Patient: sex F, age 60
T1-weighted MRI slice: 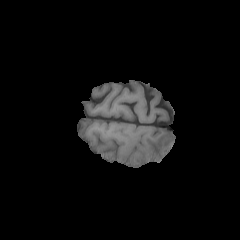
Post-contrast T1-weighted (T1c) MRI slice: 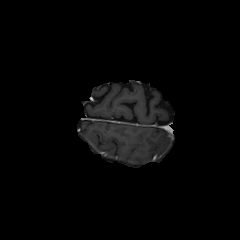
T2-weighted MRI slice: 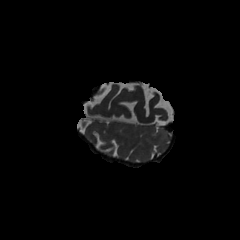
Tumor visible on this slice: no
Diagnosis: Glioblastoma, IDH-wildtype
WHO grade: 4